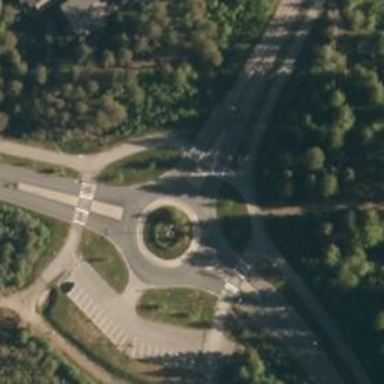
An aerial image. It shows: Island crossing on the road.